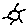
Label: sun